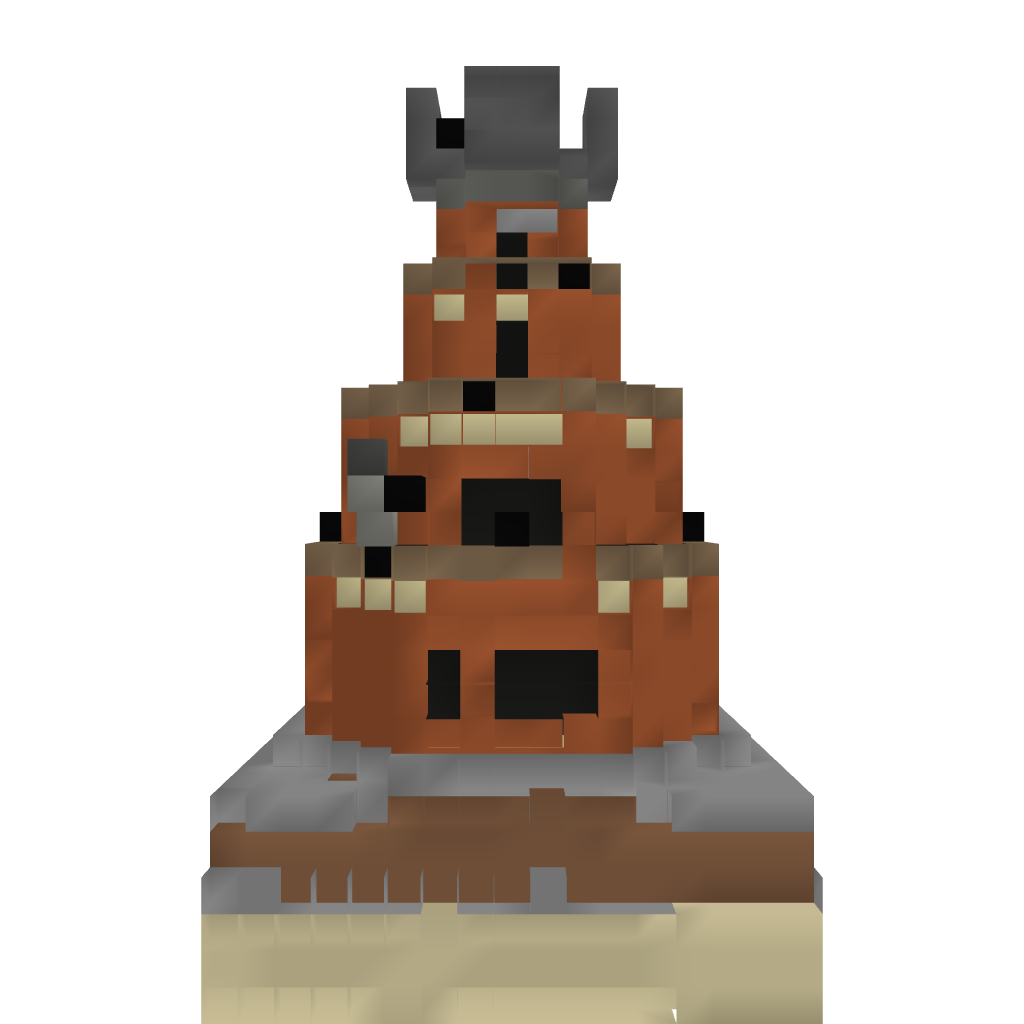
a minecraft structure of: bob sponge house¡¡